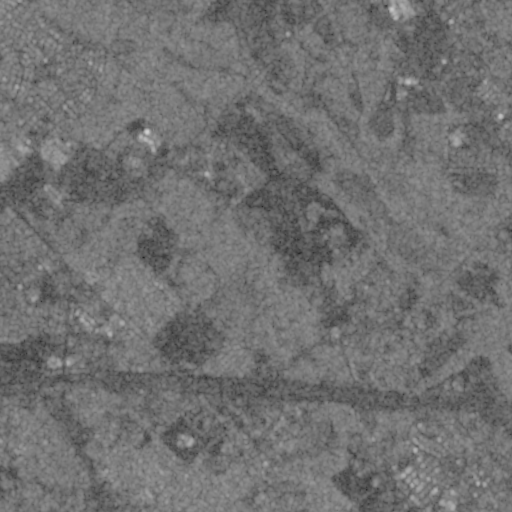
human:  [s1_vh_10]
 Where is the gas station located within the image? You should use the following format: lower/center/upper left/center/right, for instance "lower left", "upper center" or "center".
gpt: The gas station is located in the lower left of the image.
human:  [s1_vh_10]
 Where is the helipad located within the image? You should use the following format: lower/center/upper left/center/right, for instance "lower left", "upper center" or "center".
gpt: The helipad is located in the center right of the image.
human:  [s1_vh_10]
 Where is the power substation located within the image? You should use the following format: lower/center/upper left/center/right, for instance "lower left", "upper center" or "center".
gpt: The power substation is located in the center of the image.
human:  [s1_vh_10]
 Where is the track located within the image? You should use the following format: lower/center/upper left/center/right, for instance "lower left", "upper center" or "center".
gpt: The track is located in the upper right of the image.
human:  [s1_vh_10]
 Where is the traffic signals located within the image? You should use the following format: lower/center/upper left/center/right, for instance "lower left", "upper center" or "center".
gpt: The traffic signals is located in the lower left of the image.
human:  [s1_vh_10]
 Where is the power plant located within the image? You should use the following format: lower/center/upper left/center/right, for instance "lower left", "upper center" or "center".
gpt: There is no power plant in the image.

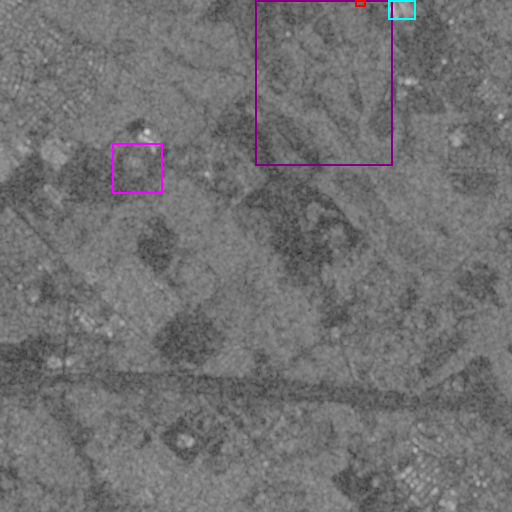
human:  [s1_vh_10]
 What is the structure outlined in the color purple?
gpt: The structure outlined in purple is a crop field.
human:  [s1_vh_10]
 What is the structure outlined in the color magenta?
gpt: The structure outlined in magenta is a park.
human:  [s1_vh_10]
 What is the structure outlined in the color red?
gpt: The structure outlined in red is a track.
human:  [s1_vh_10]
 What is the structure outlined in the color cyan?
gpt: The structure outlined in cyan is a building.
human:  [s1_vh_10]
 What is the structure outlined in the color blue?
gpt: There is no blue outline.